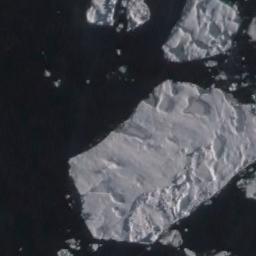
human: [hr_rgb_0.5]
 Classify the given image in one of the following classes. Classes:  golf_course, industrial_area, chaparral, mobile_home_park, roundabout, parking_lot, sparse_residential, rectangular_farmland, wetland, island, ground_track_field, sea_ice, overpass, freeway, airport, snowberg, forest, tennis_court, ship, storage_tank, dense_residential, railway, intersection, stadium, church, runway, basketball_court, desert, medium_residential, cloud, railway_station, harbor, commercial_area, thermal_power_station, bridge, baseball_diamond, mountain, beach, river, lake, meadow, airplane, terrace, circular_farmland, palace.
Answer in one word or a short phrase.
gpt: sea_ice